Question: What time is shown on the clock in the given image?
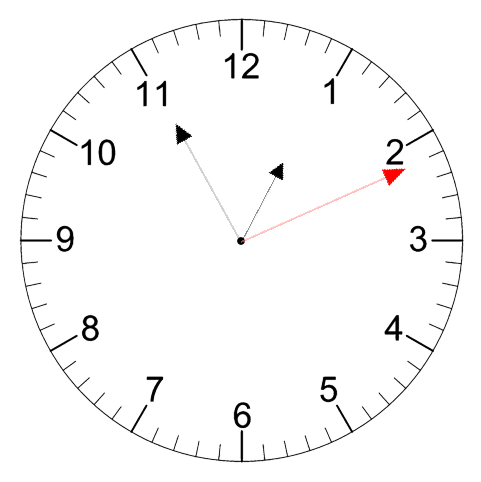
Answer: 12:55:11